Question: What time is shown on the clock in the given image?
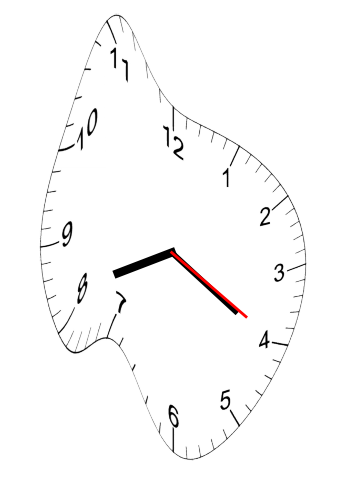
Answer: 08:20:20